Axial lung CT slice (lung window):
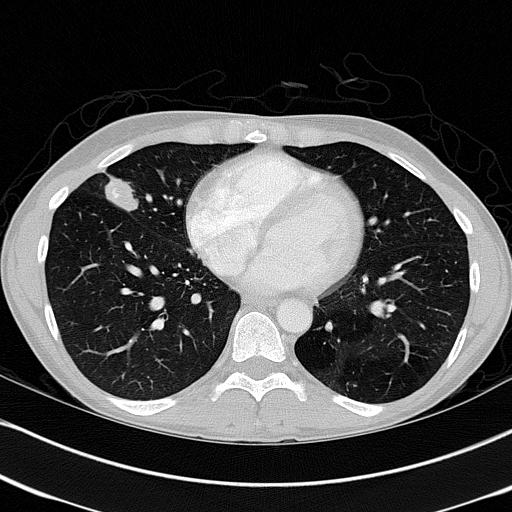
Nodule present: yes
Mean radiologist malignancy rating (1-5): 3